【题型】填空题　【知识点】平面几何　【难度】easy
如图，$\triangle ABC$ 的内切圆半径 $r = \sqrt{3}$，$D$、$E$、$F$ 为切点，$\angle ABC = 60^\circ$，$BC = 8$，$S_{\triangle ABC} = 10\sqrt{3}$，则 $AB =$ \underline{\hspace{2cm}}。

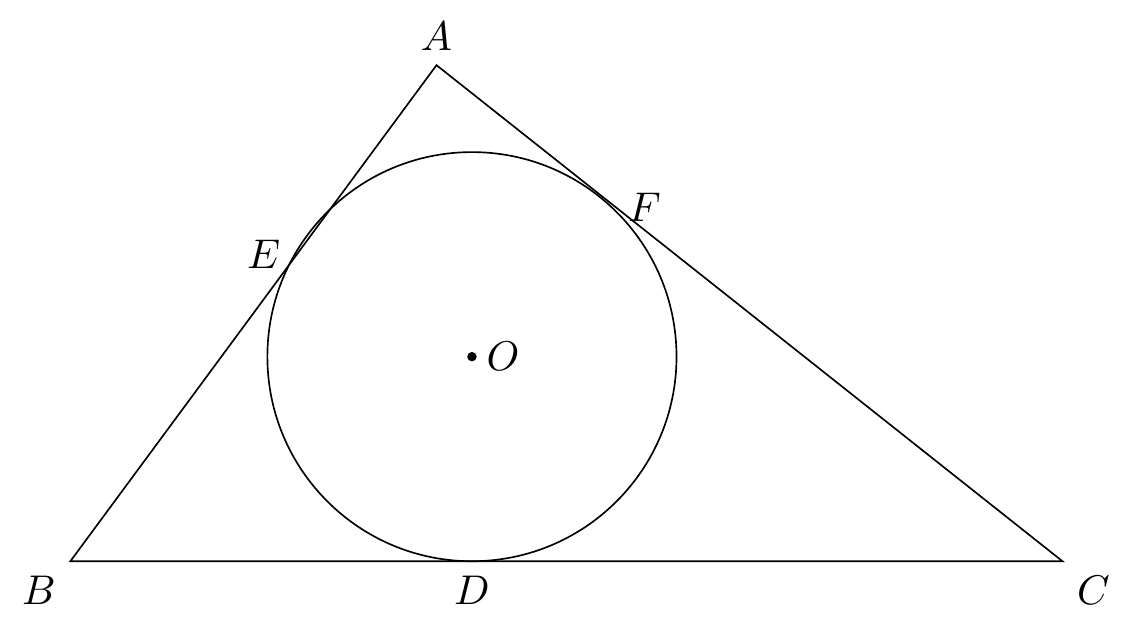
【解答】
解：如图，连接 $OA$、$OB$、$OC$、$OE$、$OF$、$OD$，

$\because \triangle ABC$ 的内切圆半径 $r = \sqrt{3}$，$D$、$E$、$F$ 为切点，$\angle ABC = 60^\circ$，

$\therefore \angle ABO = \angle CBO = 30^\circ$，

$\therefore BE = BD = \sqrt{3}OE = 3$,

$\because BC = 8$，

$\therefore CD =  8 - 3 = 5 = CF$，

$\because S_{\triangle ABC} = 10\sqrt{3}$，

$\therefore \frac{1}{2}(AB + BC + AC) \cdot r = 10\sqrt{3}$，

$\therefore \frac{1}{2}(AE + 3 + 8 + 5 + AF) \times \sqrt{3} = 10\sqrt{3}$，$AE = AF = 2$，

即 $AC = 5 + 2 = 7$，$AB = 3 + 2 = 5$，

故答案为：5。
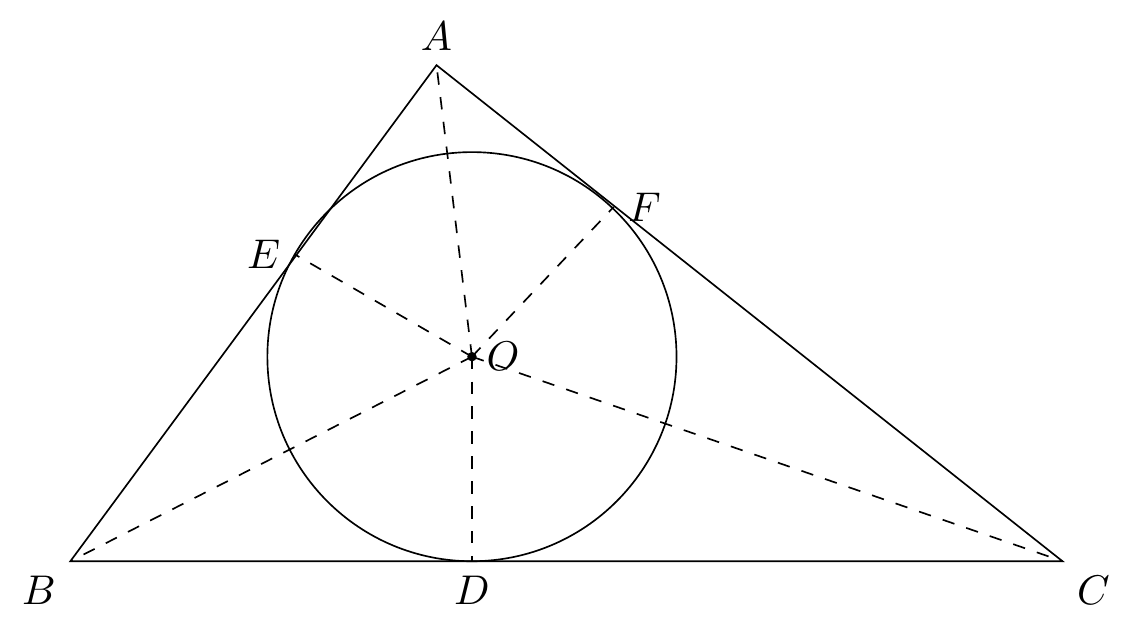